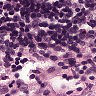
Metastatic tissue present: no